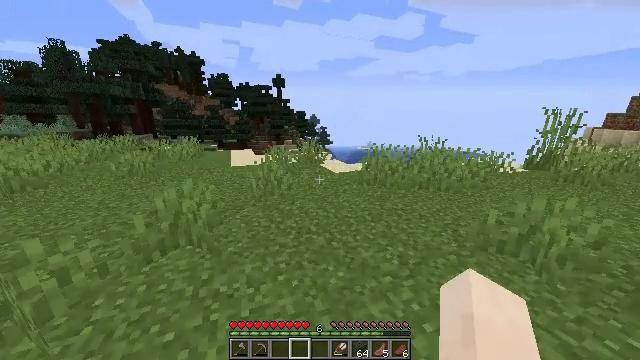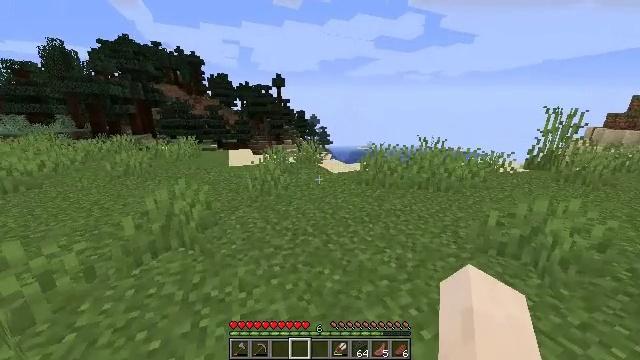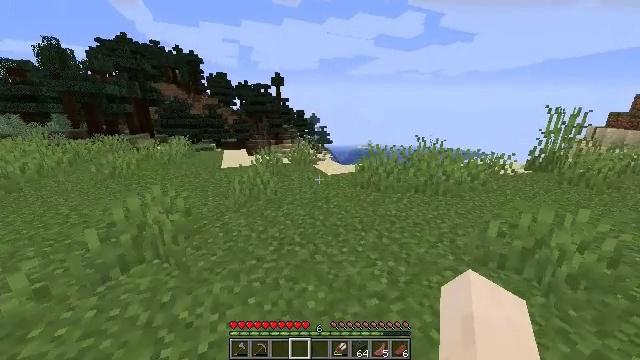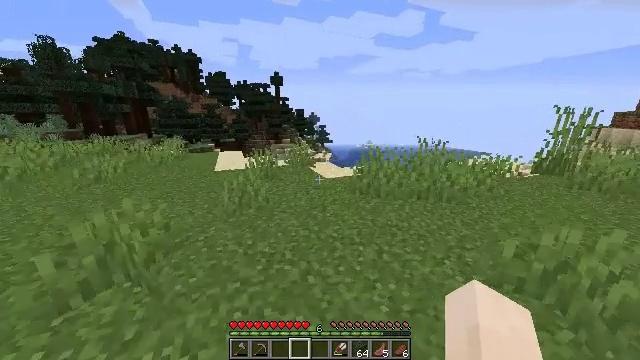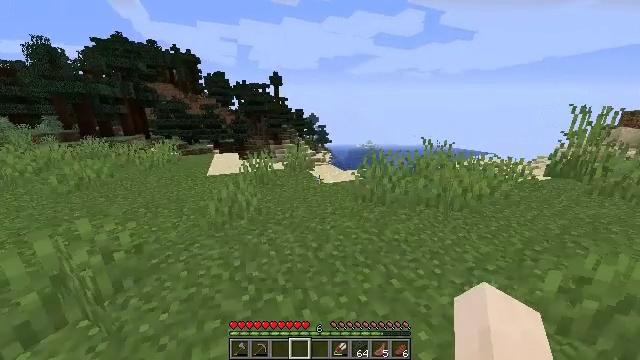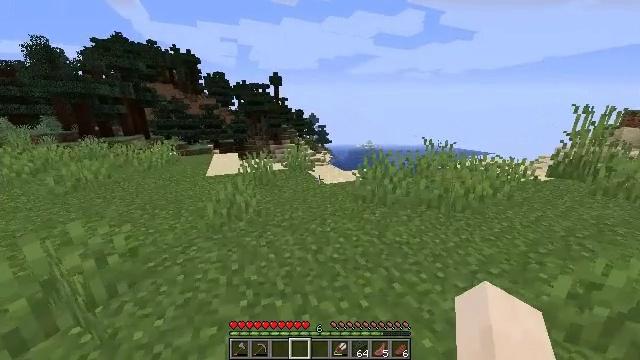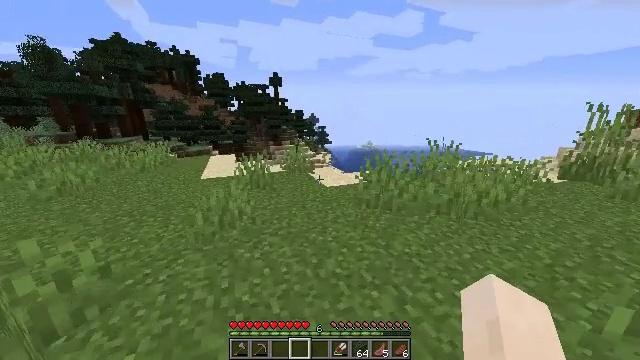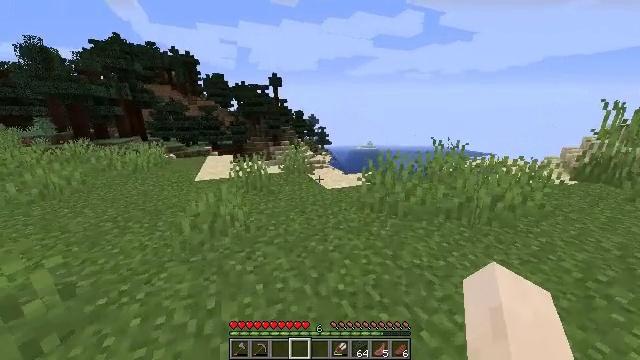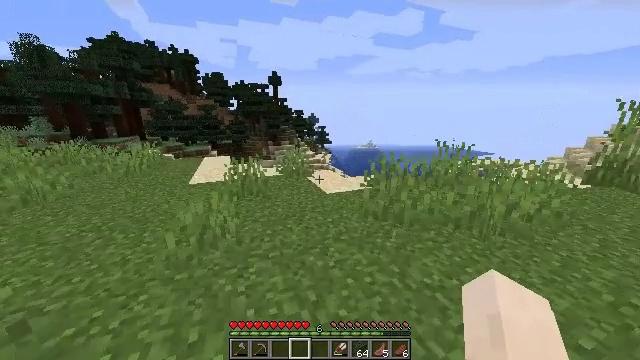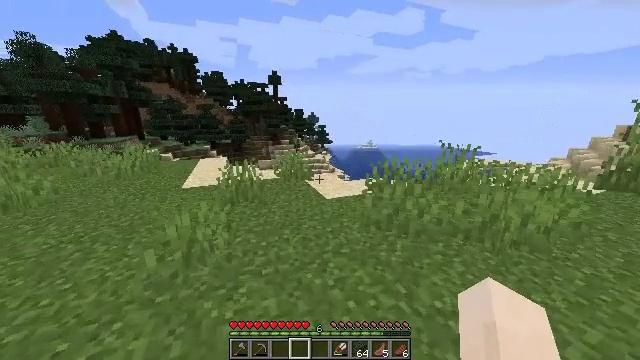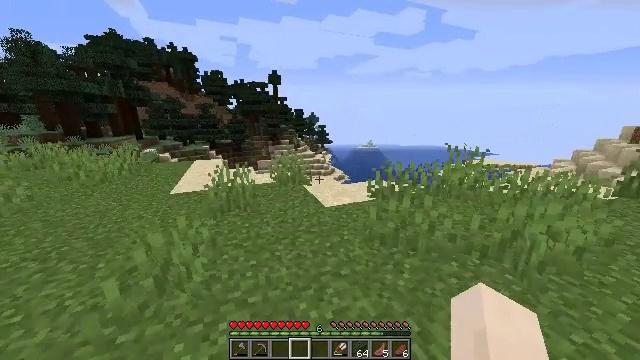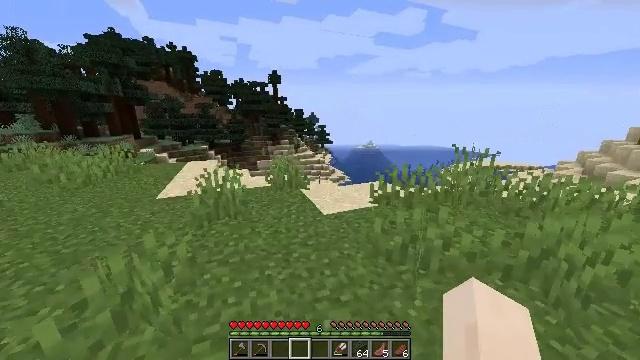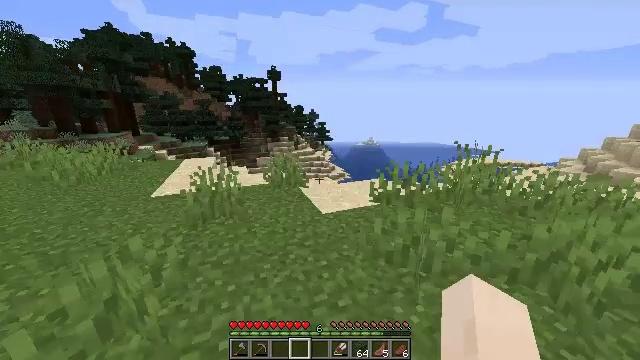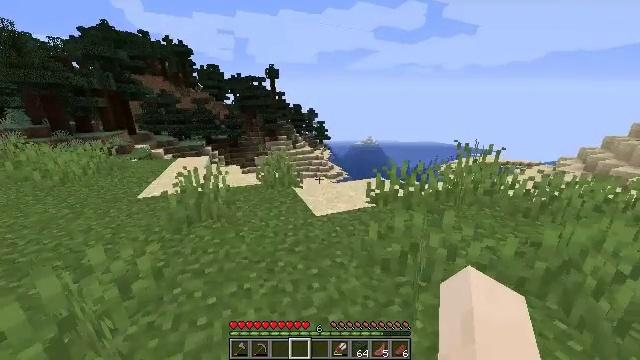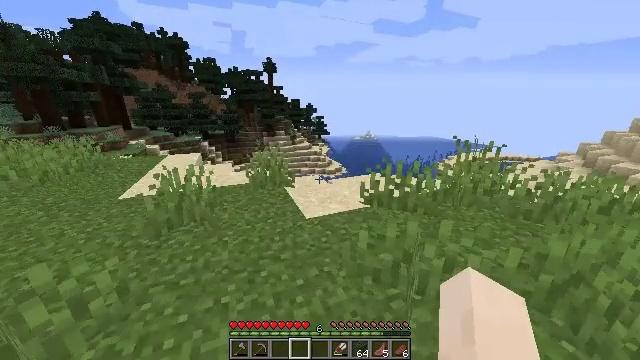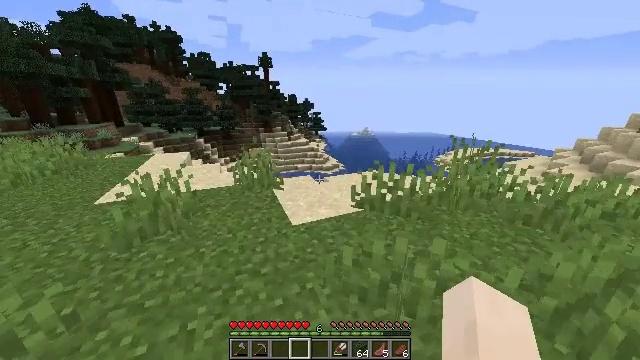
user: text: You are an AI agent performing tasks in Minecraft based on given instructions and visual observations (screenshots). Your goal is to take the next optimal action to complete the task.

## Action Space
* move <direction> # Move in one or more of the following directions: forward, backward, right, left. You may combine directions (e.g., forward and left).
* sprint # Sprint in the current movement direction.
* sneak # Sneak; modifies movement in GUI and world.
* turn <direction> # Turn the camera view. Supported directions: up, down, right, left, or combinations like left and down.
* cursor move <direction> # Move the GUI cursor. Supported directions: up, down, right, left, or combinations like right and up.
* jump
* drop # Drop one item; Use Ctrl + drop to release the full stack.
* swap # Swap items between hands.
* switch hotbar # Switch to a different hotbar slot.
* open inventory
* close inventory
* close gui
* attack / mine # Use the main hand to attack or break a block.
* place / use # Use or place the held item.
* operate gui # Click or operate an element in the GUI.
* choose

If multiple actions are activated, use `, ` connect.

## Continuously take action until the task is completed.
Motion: motion action
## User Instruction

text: Use your crafting table to make a white carpet.
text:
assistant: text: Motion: move forward and move right
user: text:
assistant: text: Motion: move forward
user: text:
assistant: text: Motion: move forward
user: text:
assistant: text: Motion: move forward
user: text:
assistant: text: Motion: move forward
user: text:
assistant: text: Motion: move forward
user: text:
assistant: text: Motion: move forward
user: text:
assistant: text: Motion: move forward
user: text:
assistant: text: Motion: move forward
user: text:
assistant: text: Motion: move forward
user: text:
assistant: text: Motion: move forward
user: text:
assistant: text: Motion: move forward and move right
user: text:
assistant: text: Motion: move forward and move right
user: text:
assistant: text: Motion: move forward and move right, turn down
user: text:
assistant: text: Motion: move forward
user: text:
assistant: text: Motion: move forward, turn down
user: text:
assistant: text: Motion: move forward
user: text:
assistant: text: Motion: move forward
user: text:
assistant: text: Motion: move forward, turn right
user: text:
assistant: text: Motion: move forward
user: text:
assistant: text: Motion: move forward, turn right
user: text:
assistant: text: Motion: move forward, turn right
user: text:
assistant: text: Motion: move forward, turn right
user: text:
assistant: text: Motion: move forward and move right, turn right
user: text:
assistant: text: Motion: move forward and move right, turn right
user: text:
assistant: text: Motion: move forward and move right
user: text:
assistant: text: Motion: move forward
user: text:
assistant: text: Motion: move forward
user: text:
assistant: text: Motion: no_op
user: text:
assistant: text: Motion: no_op